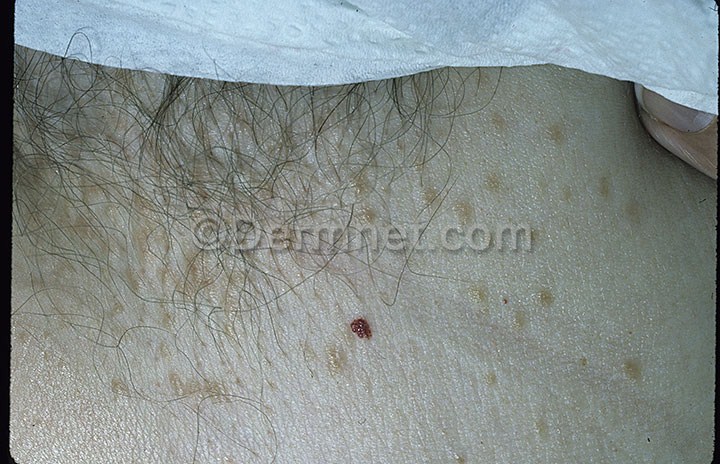
Disease: Seborrheic Keratoses and other Benign Tumors